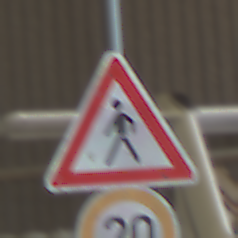
Verkehrszeichen: FussgaengerRechts
Zusatzzeichen unten: Geschwindigkeit20
Umgebung: Indoor, Urban
Tageszeit: Midday
Wetter: NotSpecified
Licht: Natural
Jahreszeit: NotSpecified
Kontrast: MediumContrast